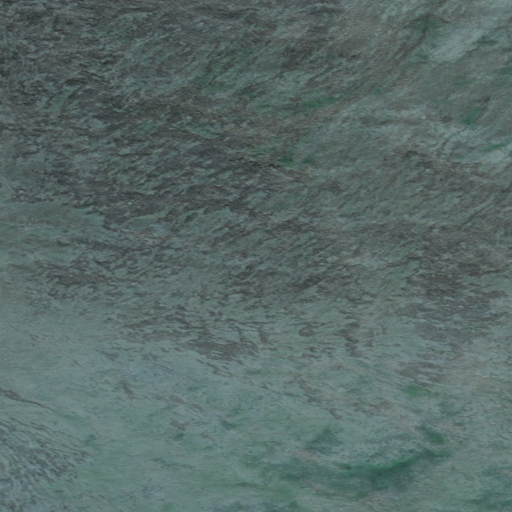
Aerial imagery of mountain in Alaska named Round Mountain containing only unknown